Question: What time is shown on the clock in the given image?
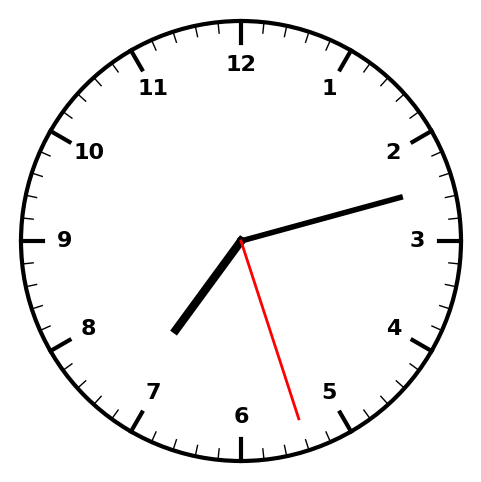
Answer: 07:12:27